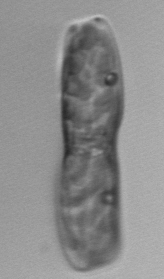
Label: pennate_morphotype1